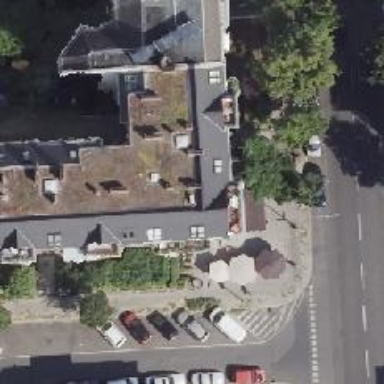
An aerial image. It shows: Cafe.